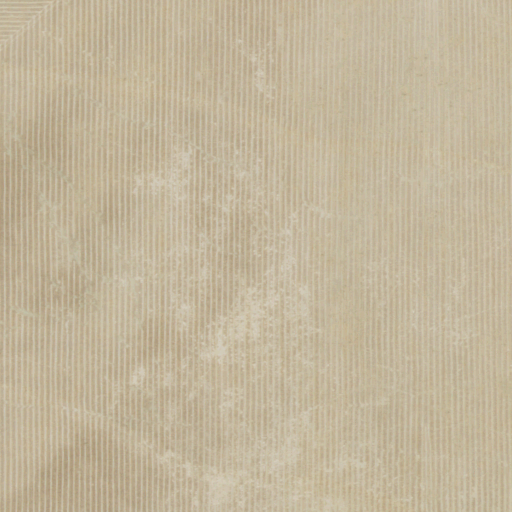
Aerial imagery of plain(s) in California named Turkey Flat containing only cultivated crops